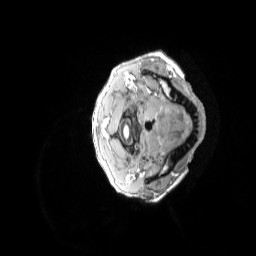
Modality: T1w
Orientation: axial
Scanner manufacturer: siemens
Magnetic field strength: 3 T
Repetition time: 2.3 s
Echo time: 0.0033 s